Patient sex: M
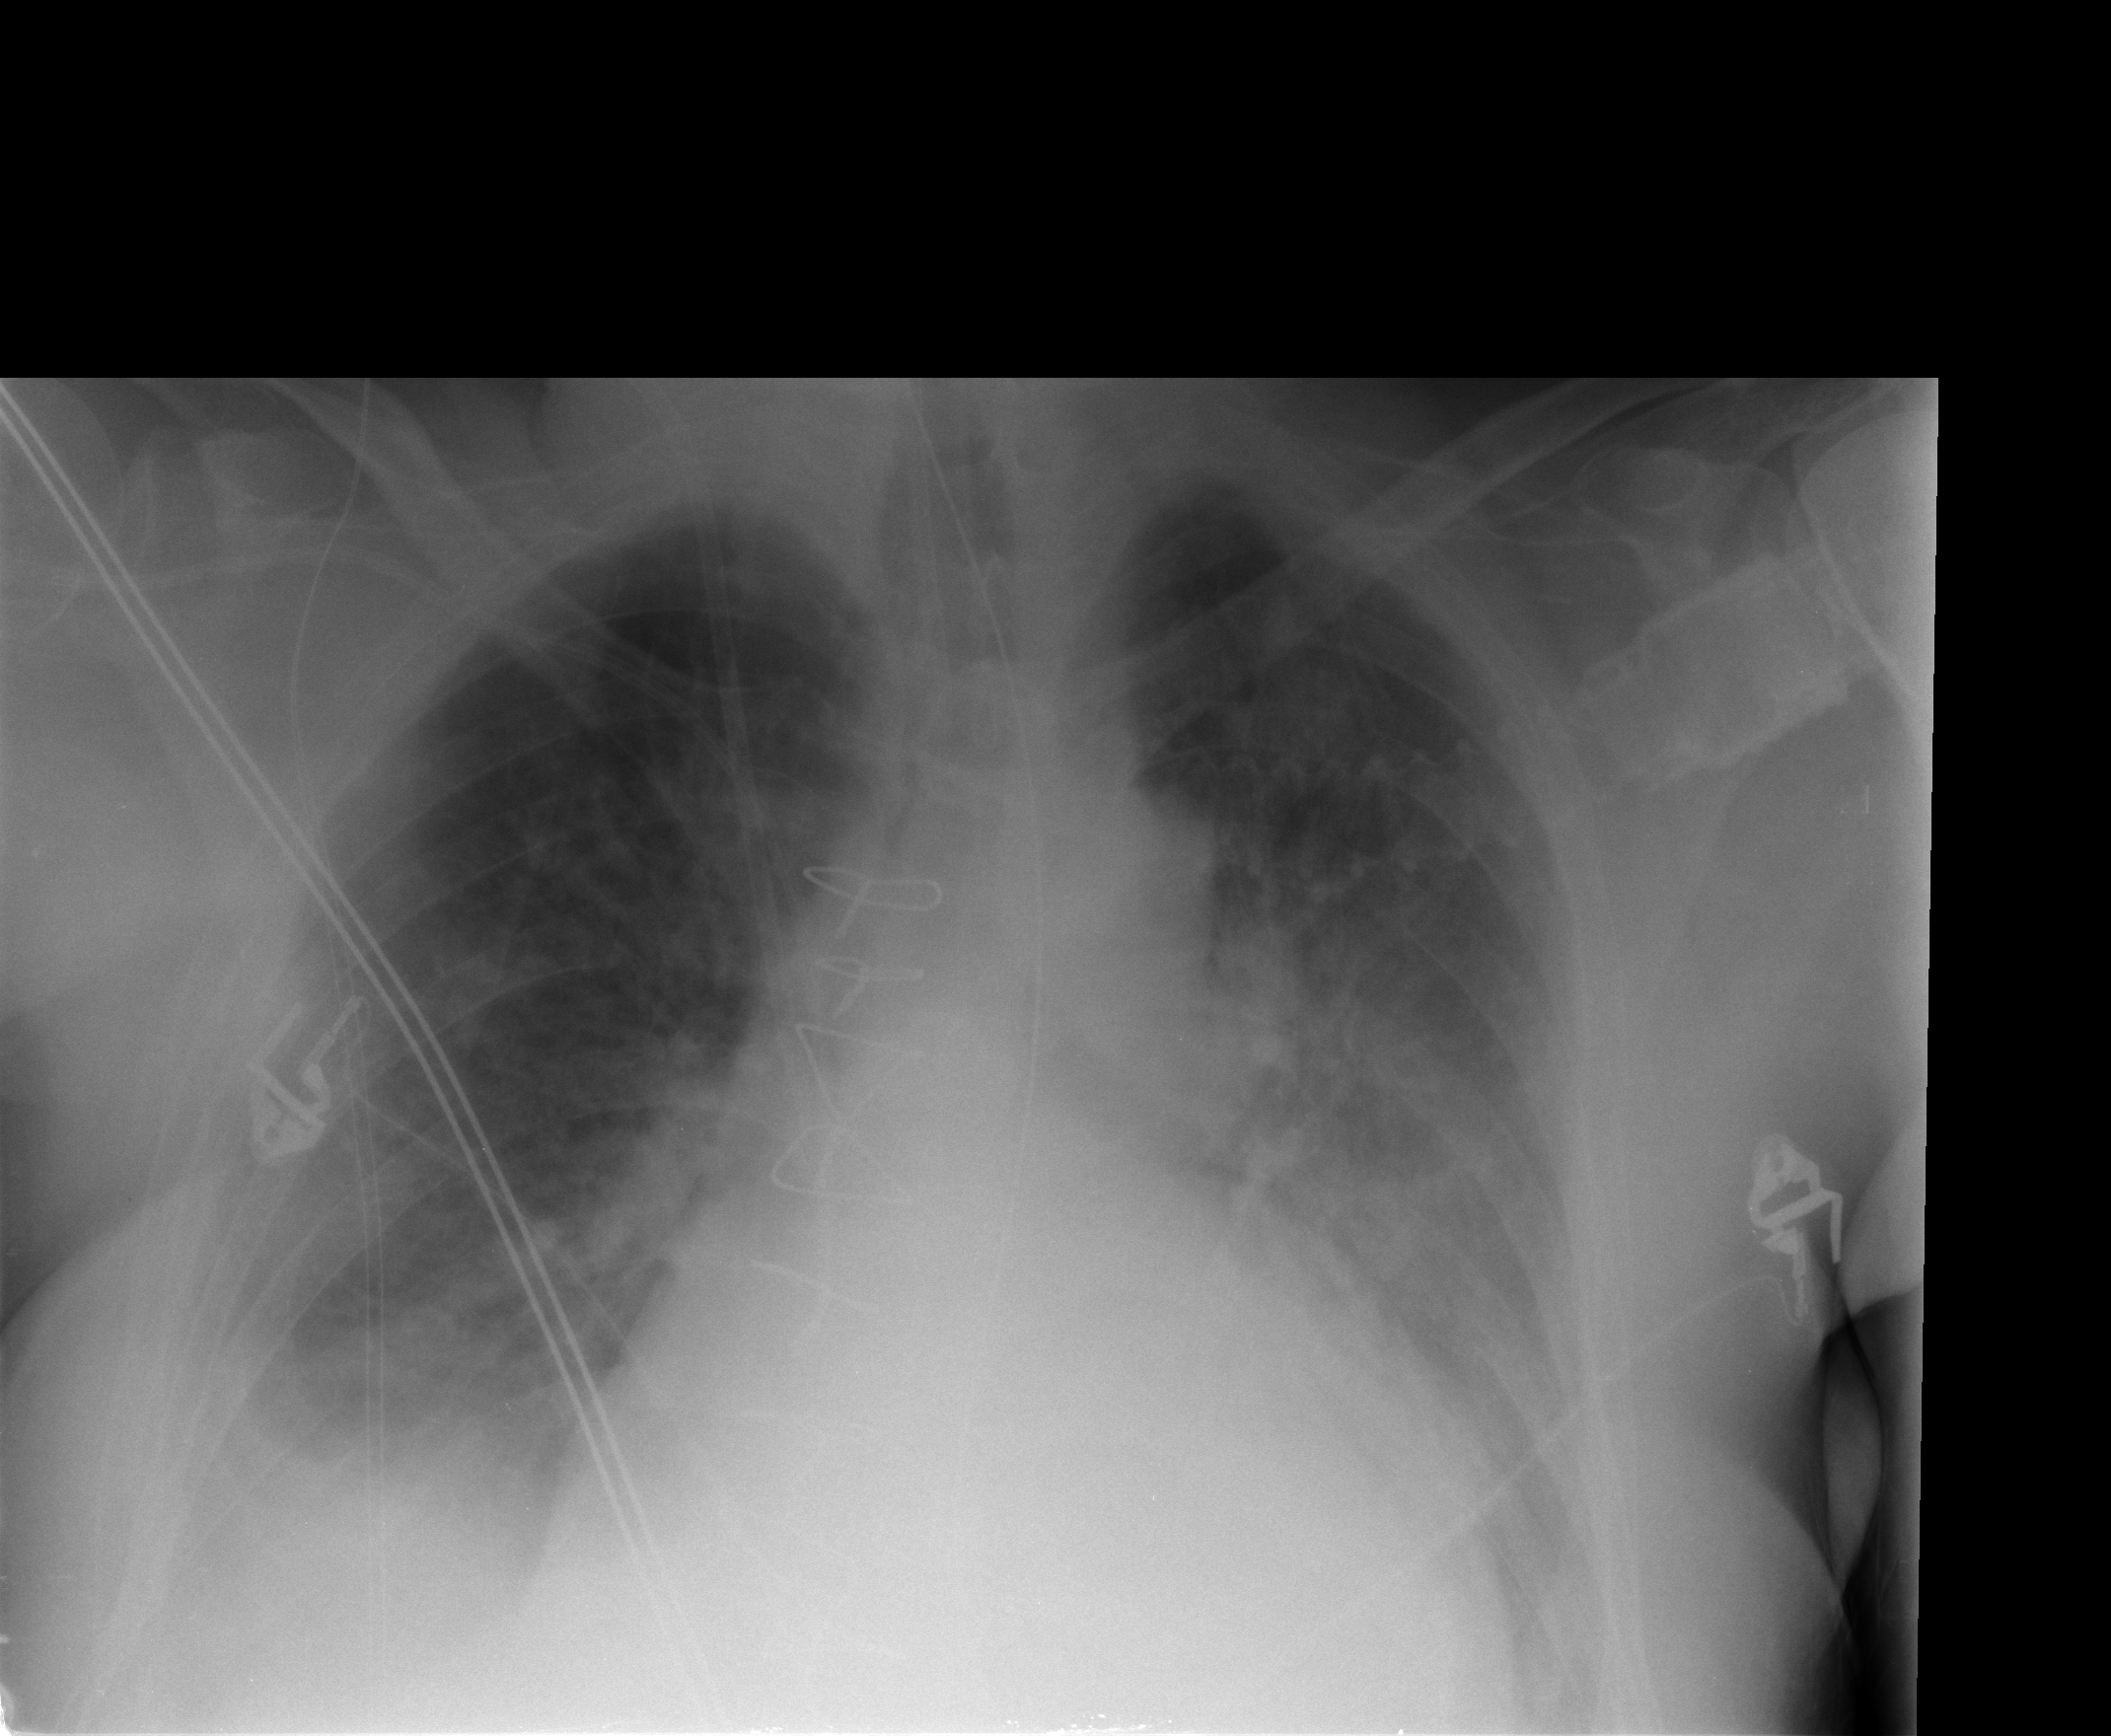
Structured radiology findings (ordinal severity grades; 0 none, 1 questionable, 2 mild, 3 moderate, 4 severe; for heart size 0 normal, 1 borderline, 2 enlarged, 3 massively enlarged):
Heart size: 2
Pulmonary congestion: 3
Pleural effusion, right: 2
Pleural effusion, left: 2
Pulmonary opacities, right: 0
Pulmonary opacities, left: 2
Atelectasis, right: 2
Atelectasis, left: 2